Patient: sex M, age 71
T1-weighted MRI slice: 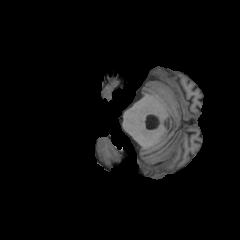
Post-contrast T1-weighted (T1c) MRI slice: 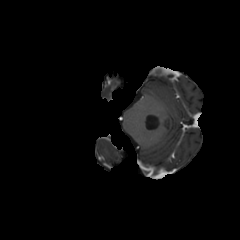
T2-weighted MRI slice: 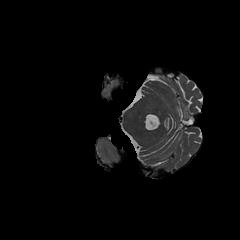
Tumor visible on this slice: yes
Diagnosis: Glioblastoma, IDH-wildtype
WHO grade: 4